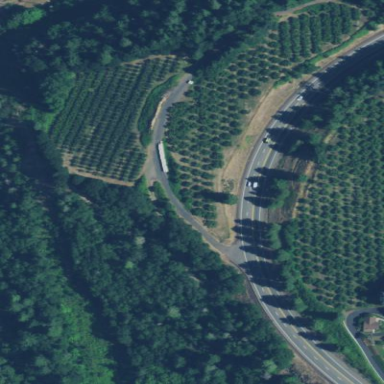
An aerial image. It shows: Orchard.